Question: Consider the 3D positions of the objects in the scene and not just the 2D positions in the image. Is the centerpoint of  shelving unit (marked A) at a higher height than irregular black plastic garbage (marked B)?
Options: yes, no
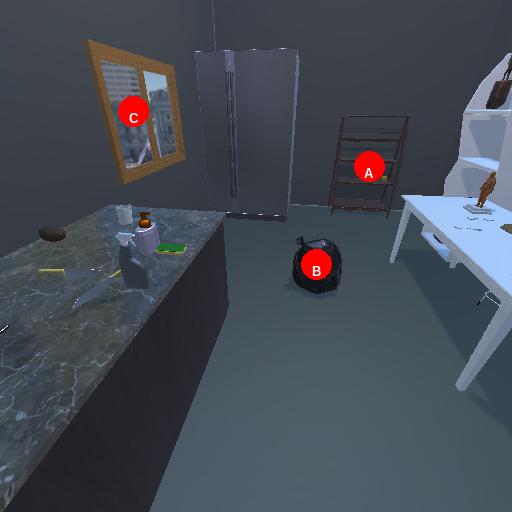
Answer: yes